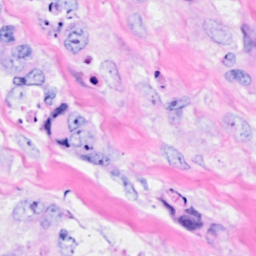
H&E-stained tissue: Breast